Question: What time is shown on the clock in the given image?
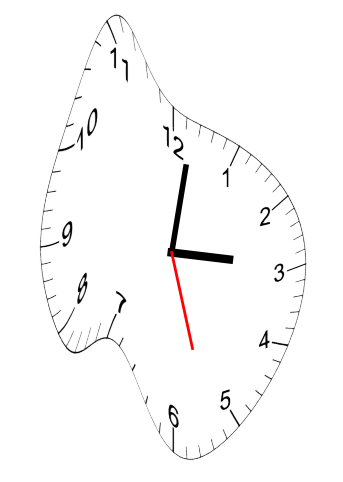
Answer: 03:01:27